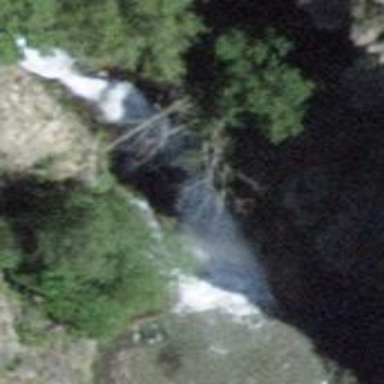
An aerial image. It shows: Beautiful waterfall.